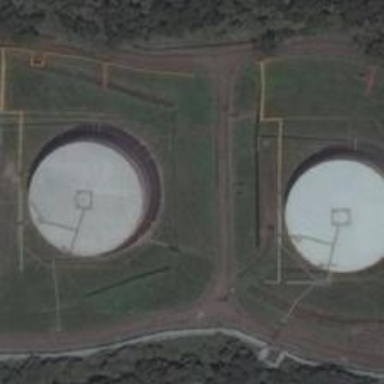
Two round buildings are located in this secluded place with lush trees .